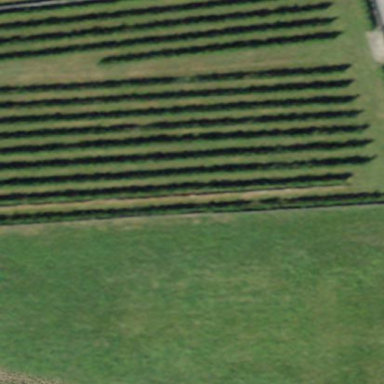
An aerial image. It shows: Vineyard.